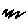
Label: zigzag